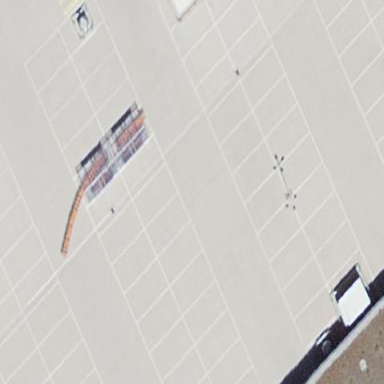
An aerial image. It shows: Parking area with surface.